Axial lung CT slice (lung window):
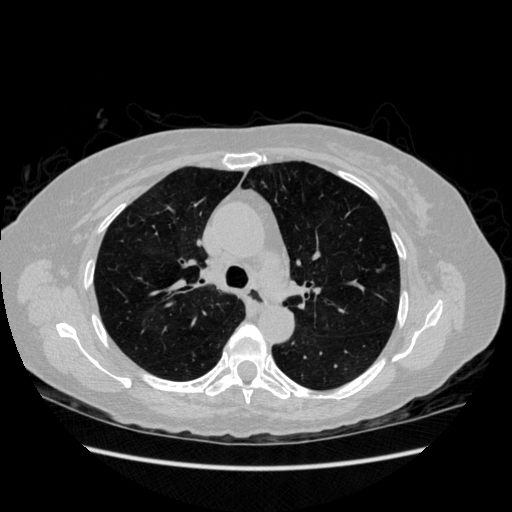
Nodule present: no